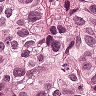
Metastatic tissue present: yes